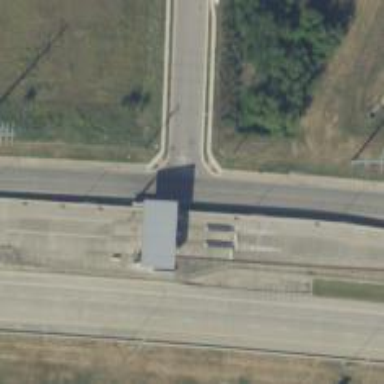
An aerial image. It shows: Toll gantry on the road.